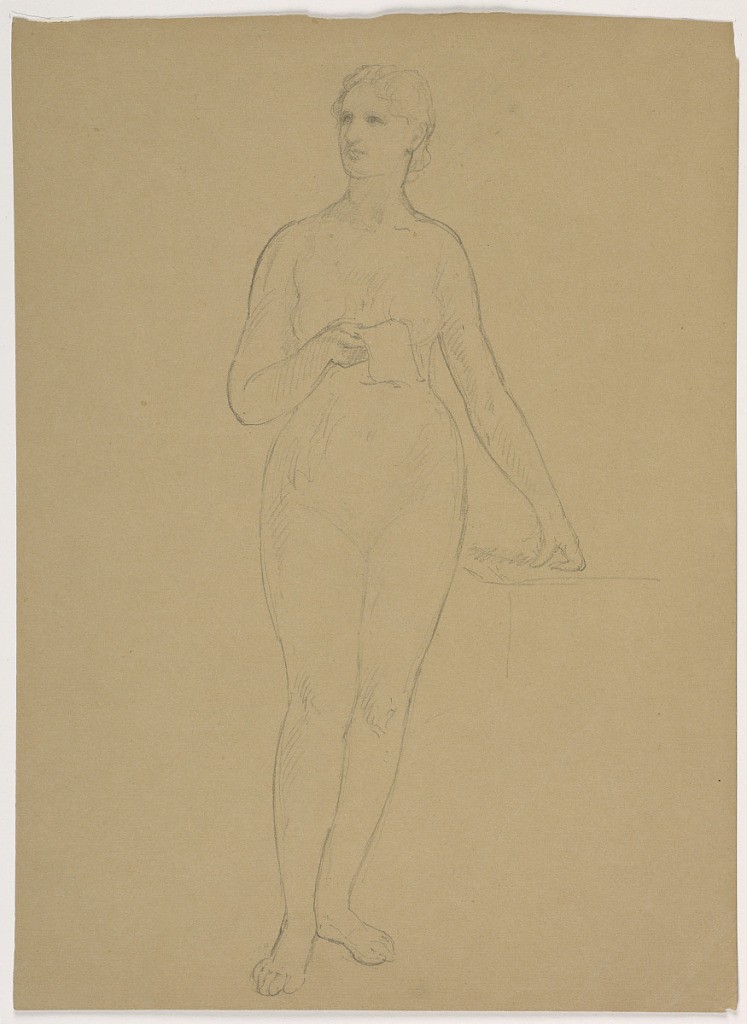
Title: Standing Female Nude
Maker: Daniel Huntington, American, 1816–1906
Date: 1850–60
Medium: Graphite on brown wove paper
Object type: Drawing
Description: Female nude figure standing, facing frontally. Her right hand holds a sheet of paper, and her left hand leans on a table.